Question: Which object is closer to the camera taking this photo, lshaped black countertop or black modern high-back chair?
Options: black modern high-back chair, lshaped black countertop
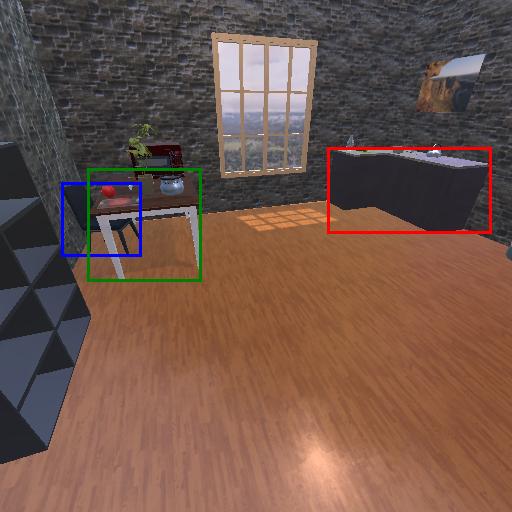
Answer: black modern high-back chair